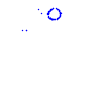
Particle: proton